Question: How do I remove the repetitive values from a column?
The expected output is attached (in excel format)

The State column has 4 values for "West Bengal". Only the first one should be displayed.
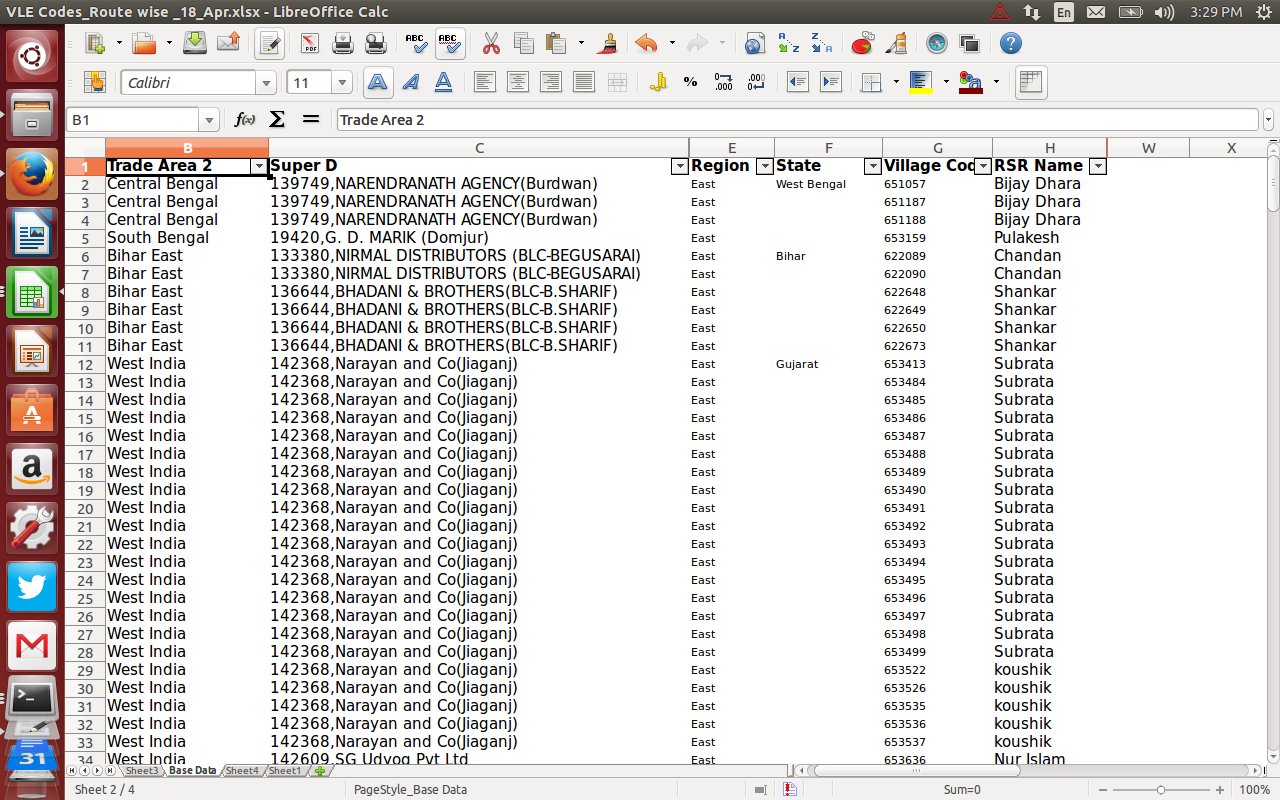
Answer: Use 'loc' and <URL> to detect when the rows change value, we can then use the boolean mask to set these rows to blank:
'''
In [52]:
df = pd.DataFrame({'state':['West Bengal','West Bengal','West Bengal', 'East','East'] , 'amount':[14,25,36,47,58]})
df
Out[52]:
amount state
0 14 West Bengal
1 25 West Bengal
2 36 West Bengal
3 47 East
4 58 East
In [54]:
df.loc[df['state'] == df['state'].shift(), 'state'] = ''
df
Out[54]:
amount state
0 14 West Bengal
1
2
3 47 East
4
'''